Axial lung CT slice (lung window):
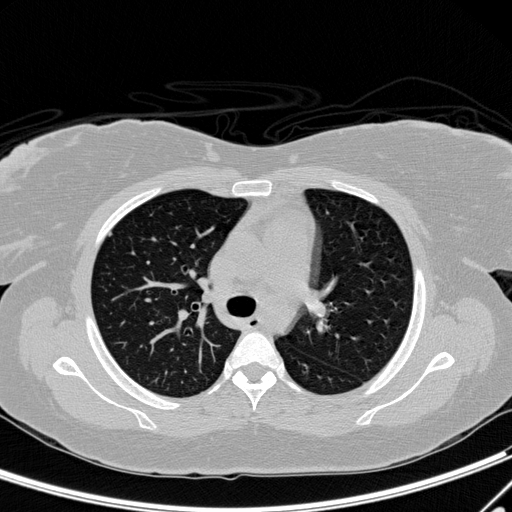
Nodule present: yes
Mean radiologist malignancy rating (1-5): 1